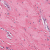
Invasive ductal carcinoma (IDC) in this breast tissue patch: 0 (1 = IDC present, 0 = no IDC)